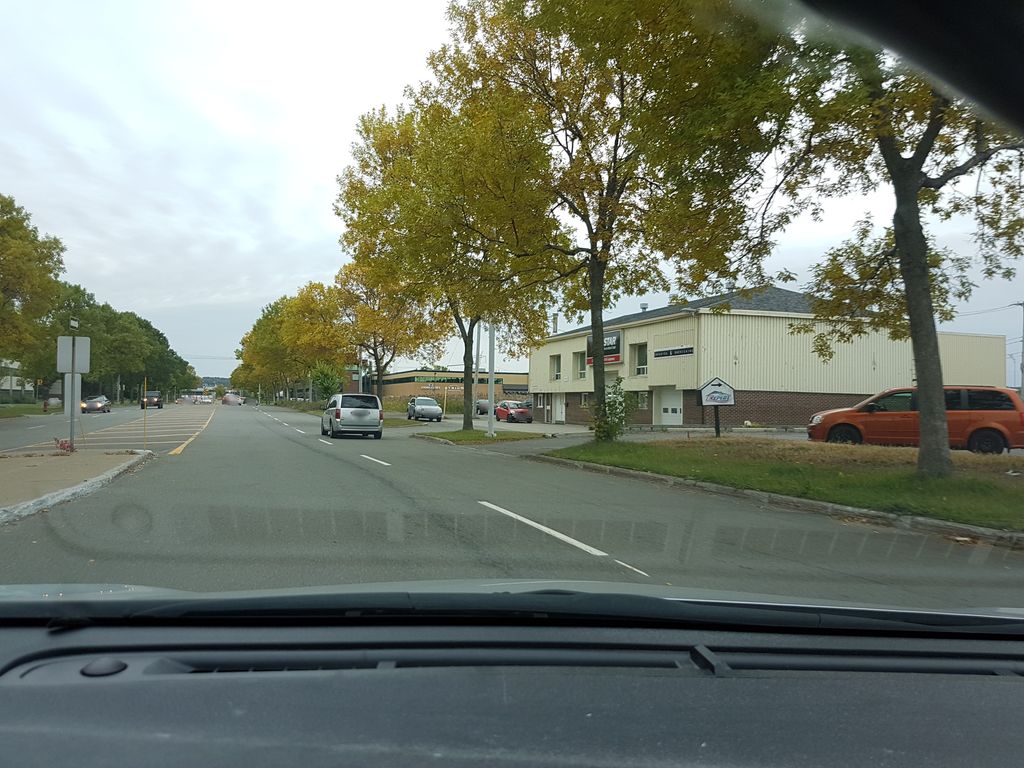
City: quebec_city